Field crop: maize
Growth stage: 1
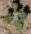
Species: chenopodium